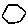
Label: hexagon